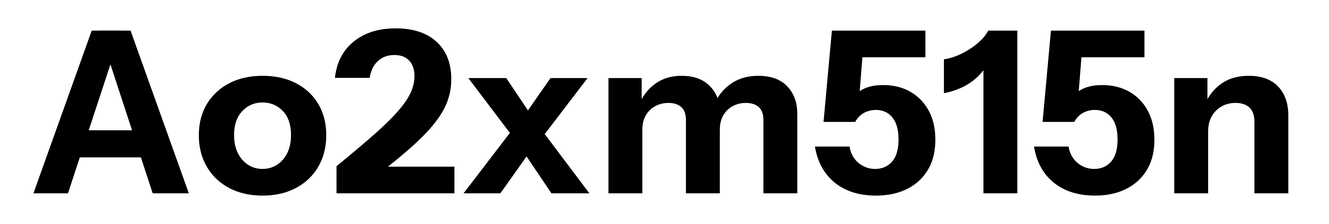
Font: InstrumentSans_Bold